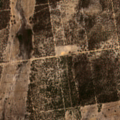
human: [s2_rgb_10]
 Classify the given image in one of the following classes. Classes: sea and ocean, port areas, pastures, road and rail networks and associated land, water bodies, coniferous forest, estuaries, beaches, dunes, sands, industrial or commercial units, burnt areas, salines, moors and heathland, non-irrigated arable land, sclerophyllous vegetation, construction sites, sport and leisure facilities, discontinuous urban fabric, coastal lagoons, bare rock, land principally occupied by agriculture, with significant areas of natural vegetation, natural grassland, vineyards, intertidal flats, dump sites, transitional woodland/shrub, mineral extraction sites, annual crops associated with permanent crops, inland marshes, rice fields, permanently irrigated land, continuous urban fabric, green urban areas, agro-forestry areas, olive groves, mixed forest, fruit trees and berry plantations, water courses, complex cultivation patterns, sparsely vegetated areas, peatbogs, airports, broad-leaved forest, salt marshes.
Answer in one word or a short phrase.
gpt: coniferous forest, transitional woodland/shrub